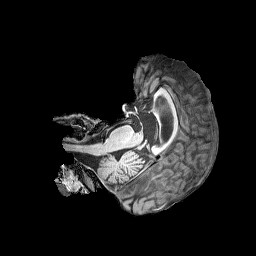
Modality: T1w
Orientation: axial
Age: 81
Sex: female
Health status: healthy